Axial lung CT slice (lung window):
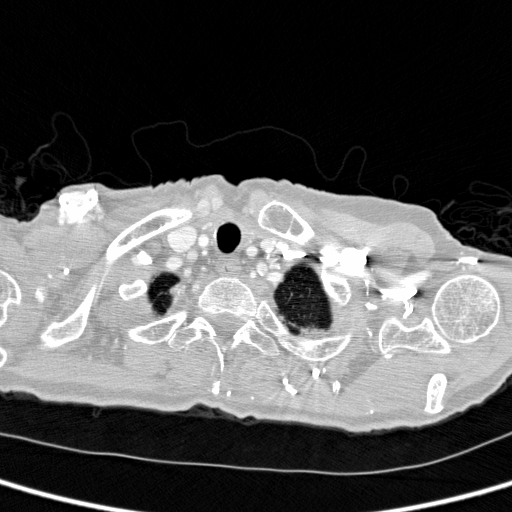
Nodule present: no